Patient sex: M
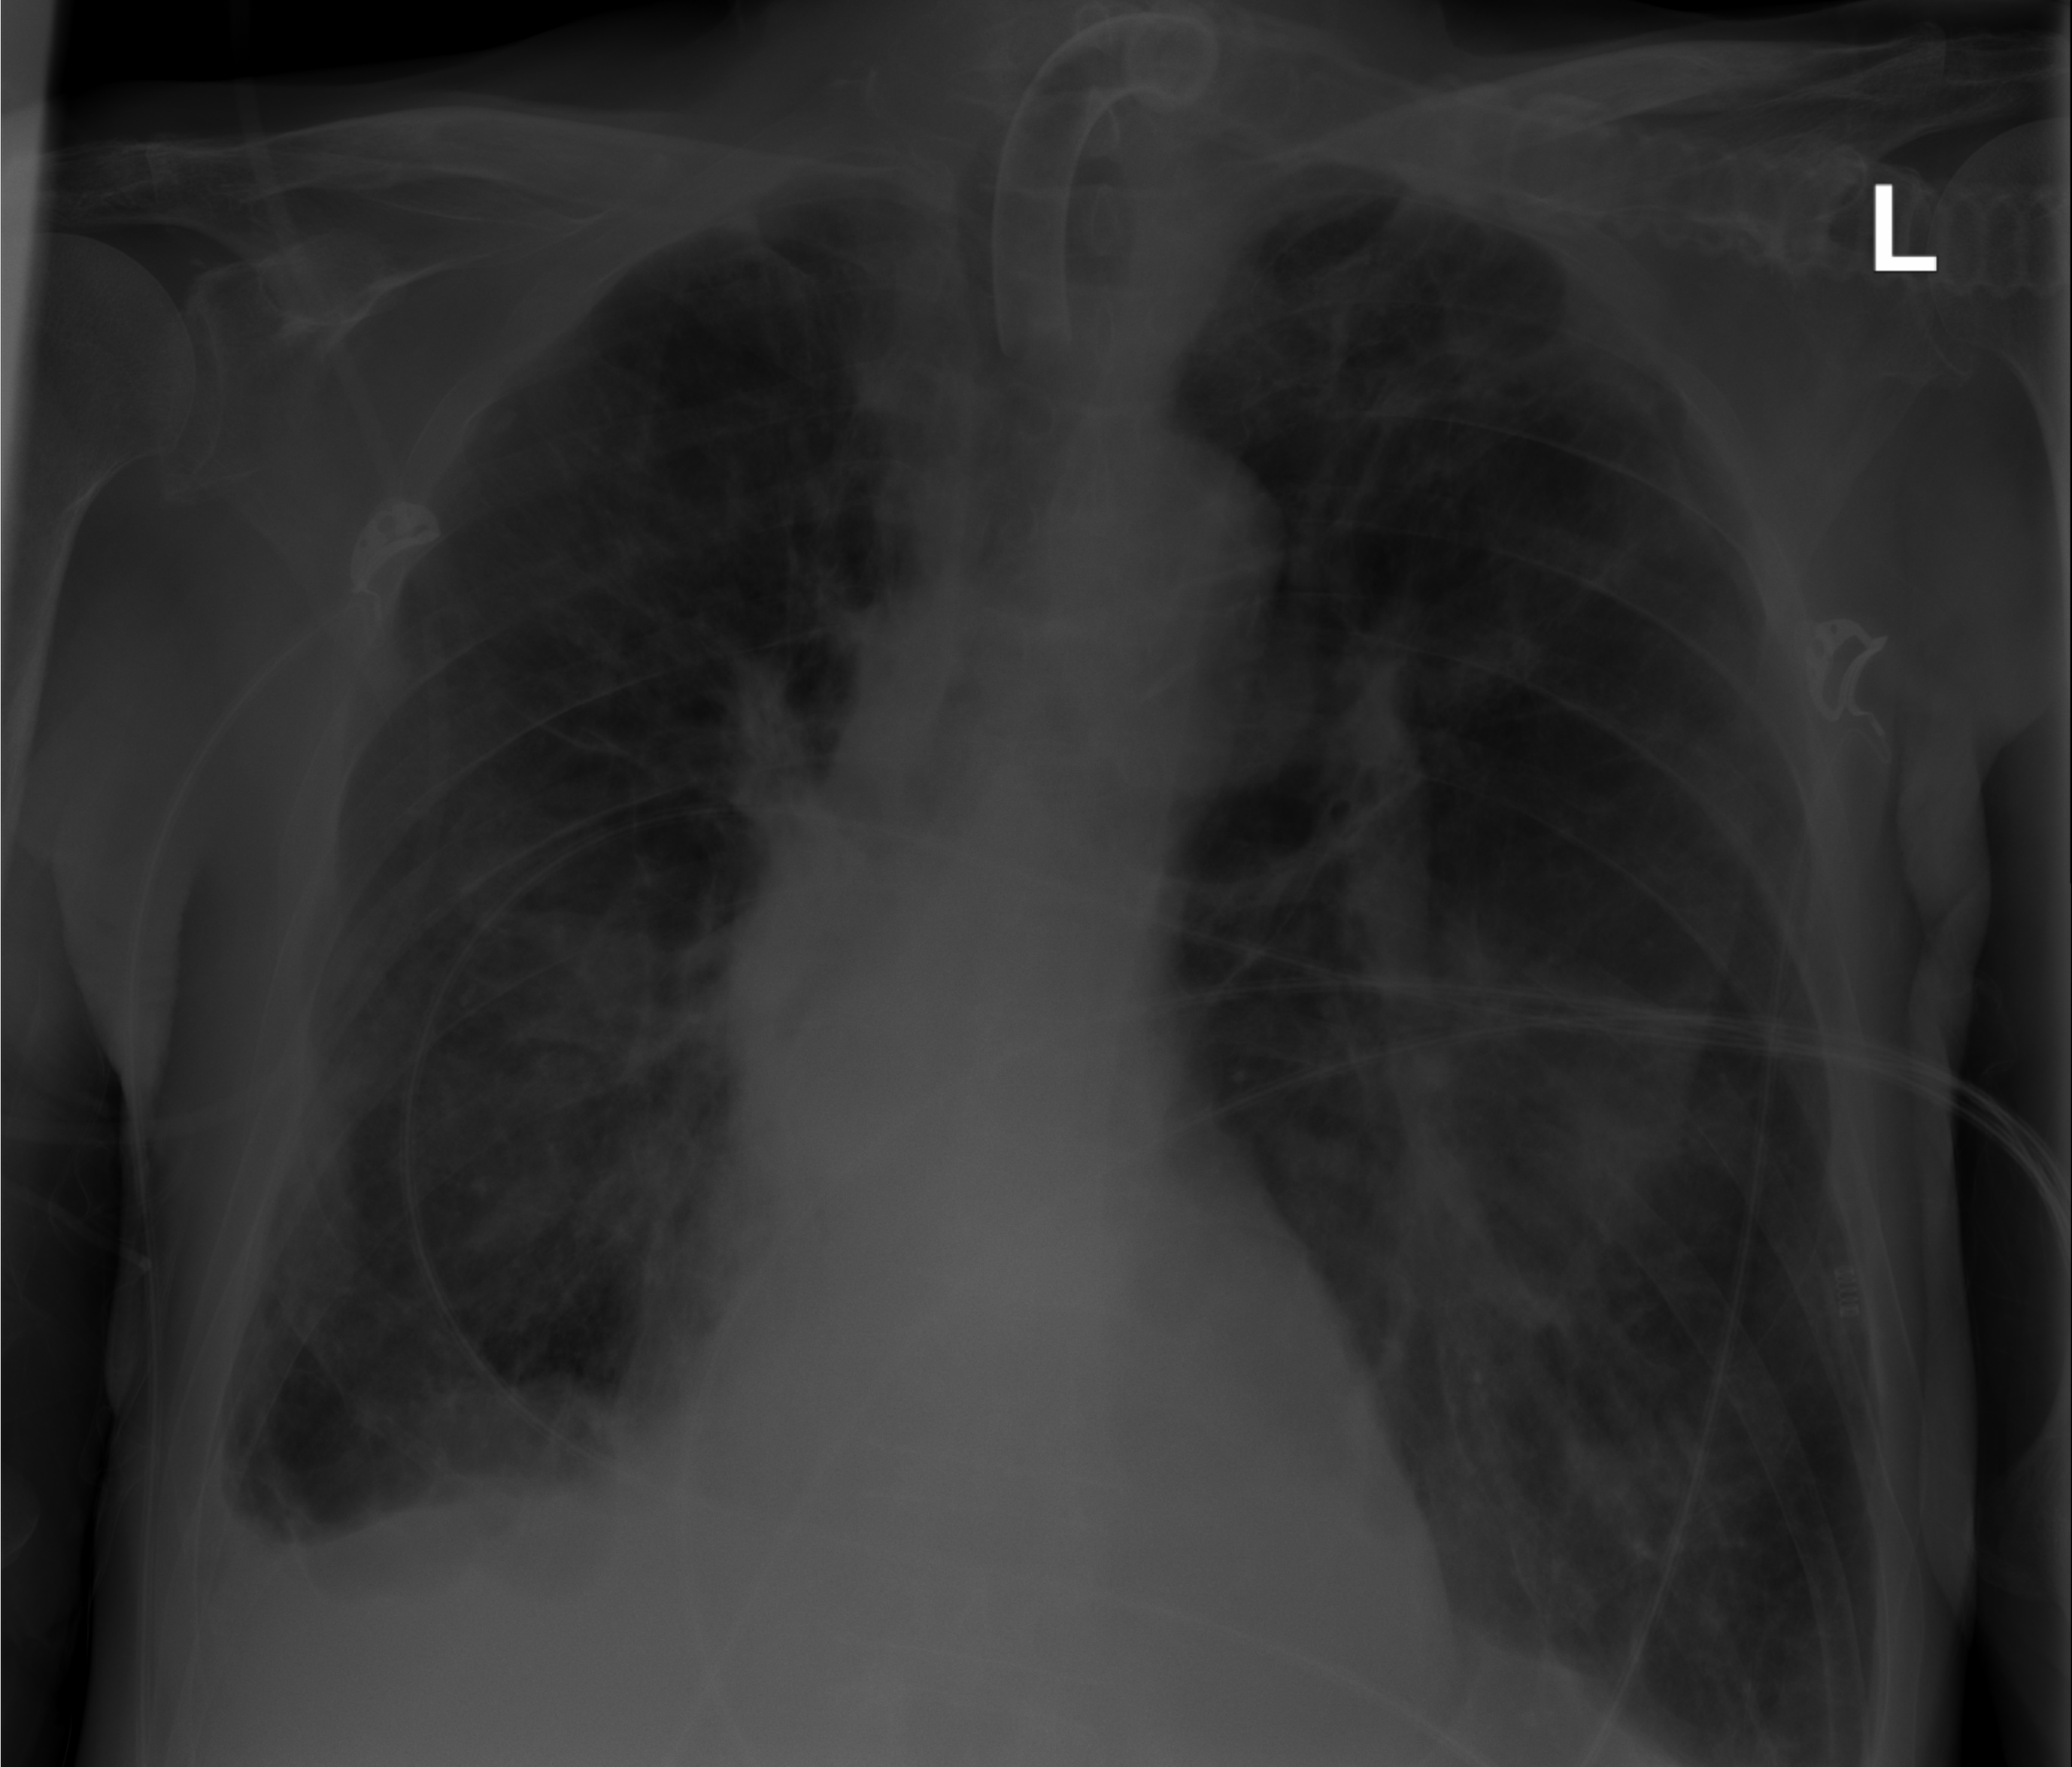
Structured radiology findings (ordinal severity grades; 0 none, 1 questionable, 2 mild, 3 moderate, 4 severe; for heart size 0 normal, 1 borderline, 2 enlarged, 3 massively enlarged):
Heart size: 0
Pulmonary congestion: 0
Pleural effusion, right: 2
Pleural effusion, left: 0
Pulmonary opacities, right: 2
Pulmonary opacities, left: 2
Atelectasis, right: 2
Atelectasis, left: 0